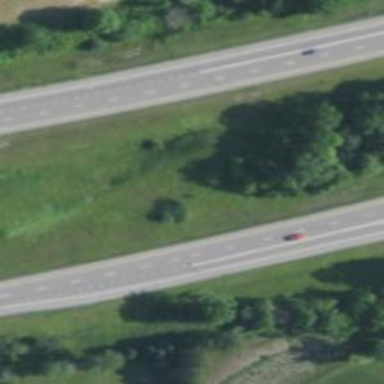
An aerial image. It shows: Motorway junction.